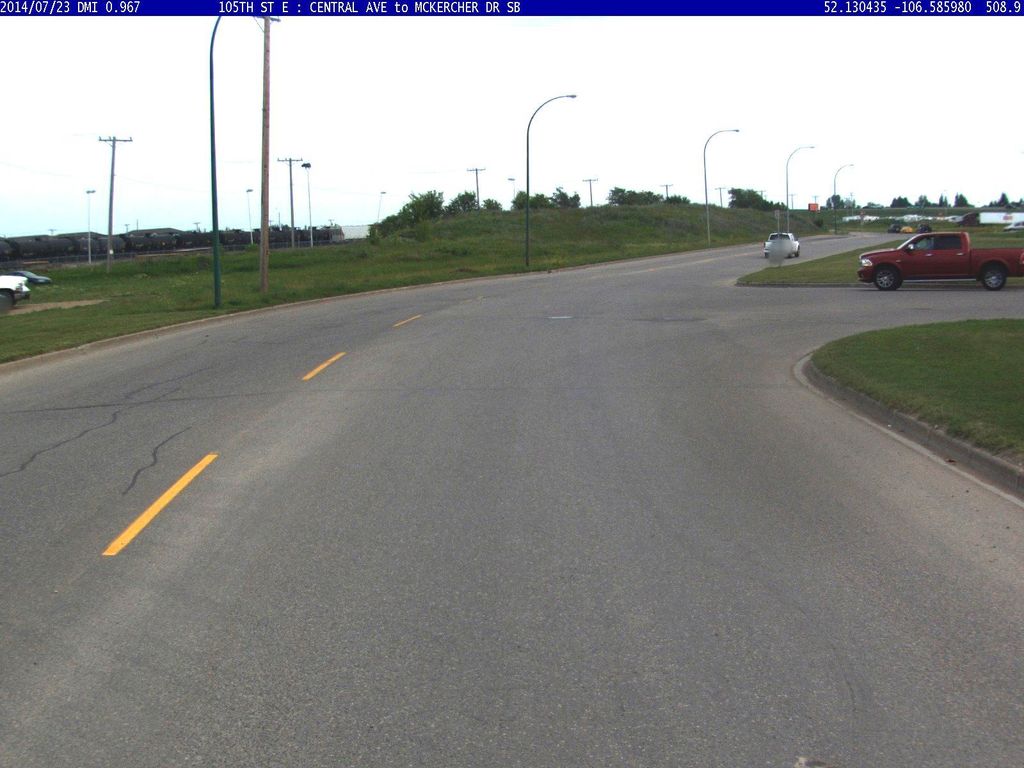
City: saskatoon